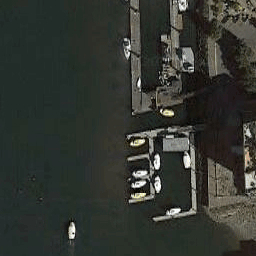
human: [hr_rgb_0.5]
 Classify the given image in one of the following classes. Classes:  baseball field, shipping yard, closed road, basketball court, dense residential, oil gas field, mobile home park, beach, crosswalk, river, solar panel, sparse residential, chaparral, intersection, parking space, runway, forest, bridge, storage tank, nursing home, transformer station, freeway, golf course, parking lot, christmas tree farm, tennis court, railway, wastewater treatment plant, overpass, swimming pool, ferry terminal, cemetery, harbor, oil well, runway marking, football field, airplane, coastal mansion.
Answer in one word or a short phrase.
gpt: ferry terminal